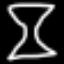
Label: hourglass